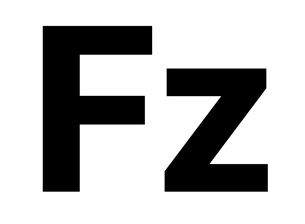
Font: Roboto_ExtraBold